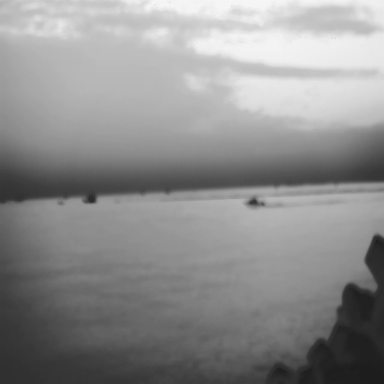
There are five objects shown in the infrared image, including four bulk_carriers, and a canoe.